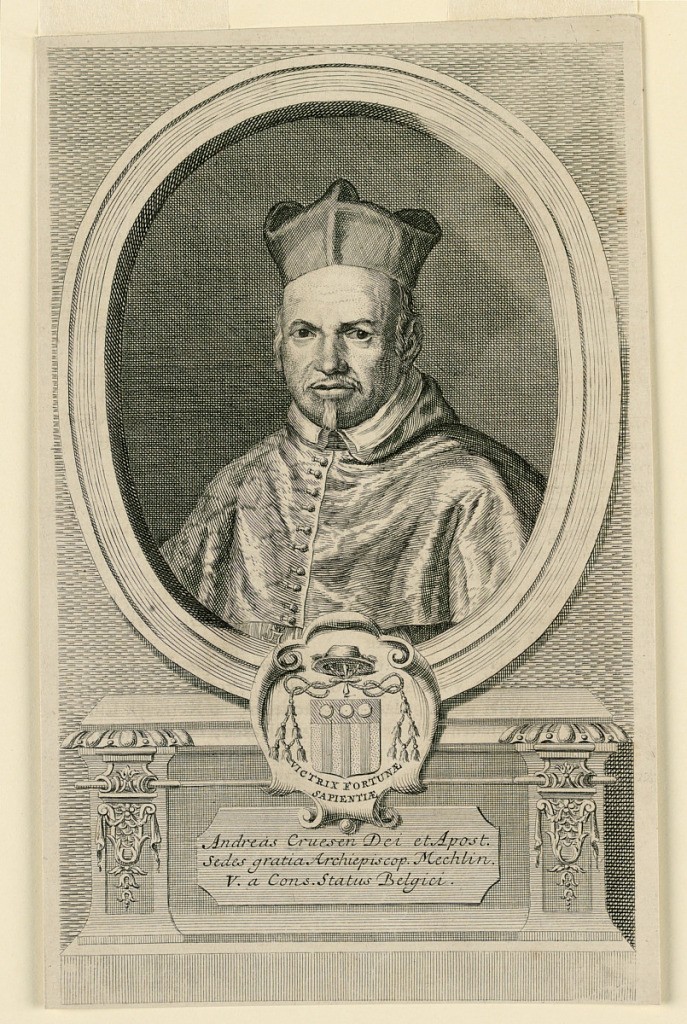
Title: Portrait of Andreas Cruesen, Archbishop of Mechlin
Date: ca. 1700-1730
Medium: Engraving on paper
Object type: Print
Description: Within an oval frame is the bust portrait of a cleric, wearing a beretta and van dyck beard; his short cape is shown in its entirety. Below, his escutcheon and motto, and inscription.